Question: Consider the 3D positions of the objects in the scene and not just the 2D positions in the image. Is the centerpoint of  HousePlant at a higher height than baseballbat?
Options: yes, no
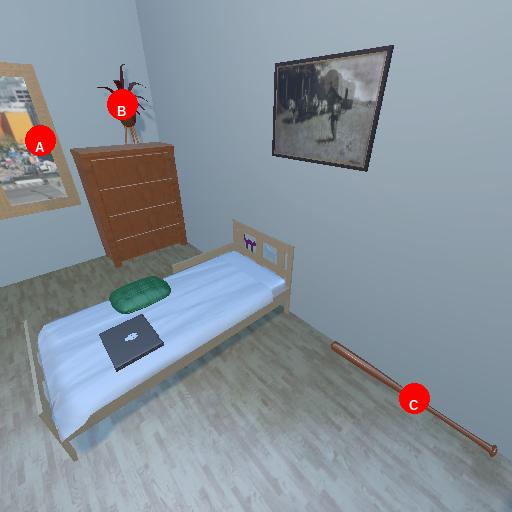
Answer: yes